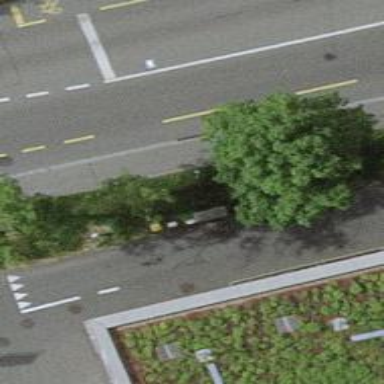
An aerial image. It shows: Post box.